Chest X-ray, PA view. Patient: 61 years old, sex M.
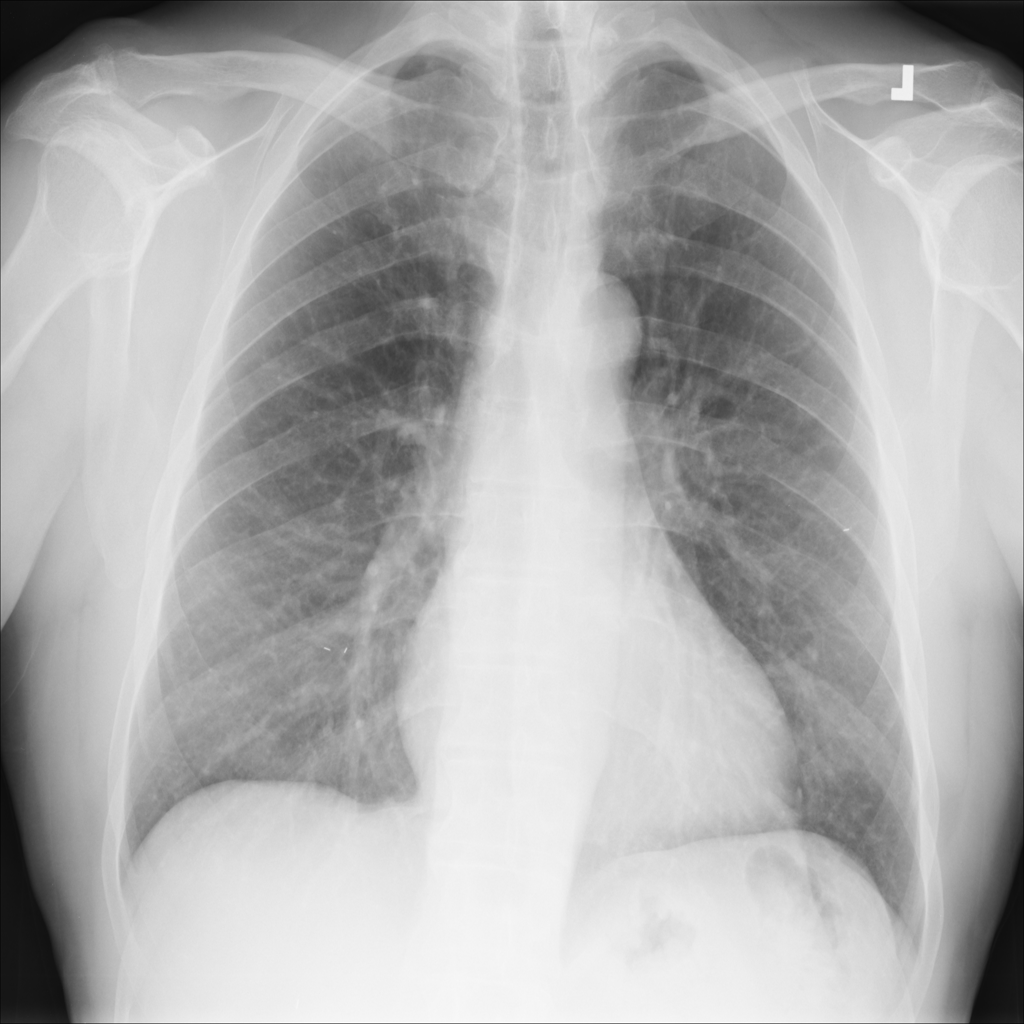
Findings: No Finding